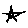
Label: star